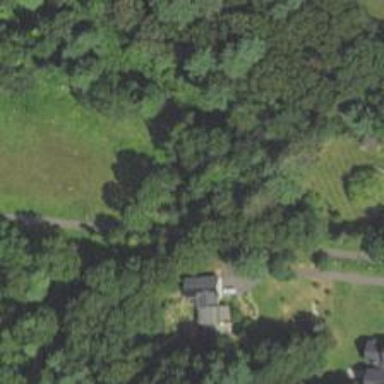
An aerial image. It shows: Driveway.